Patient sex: M
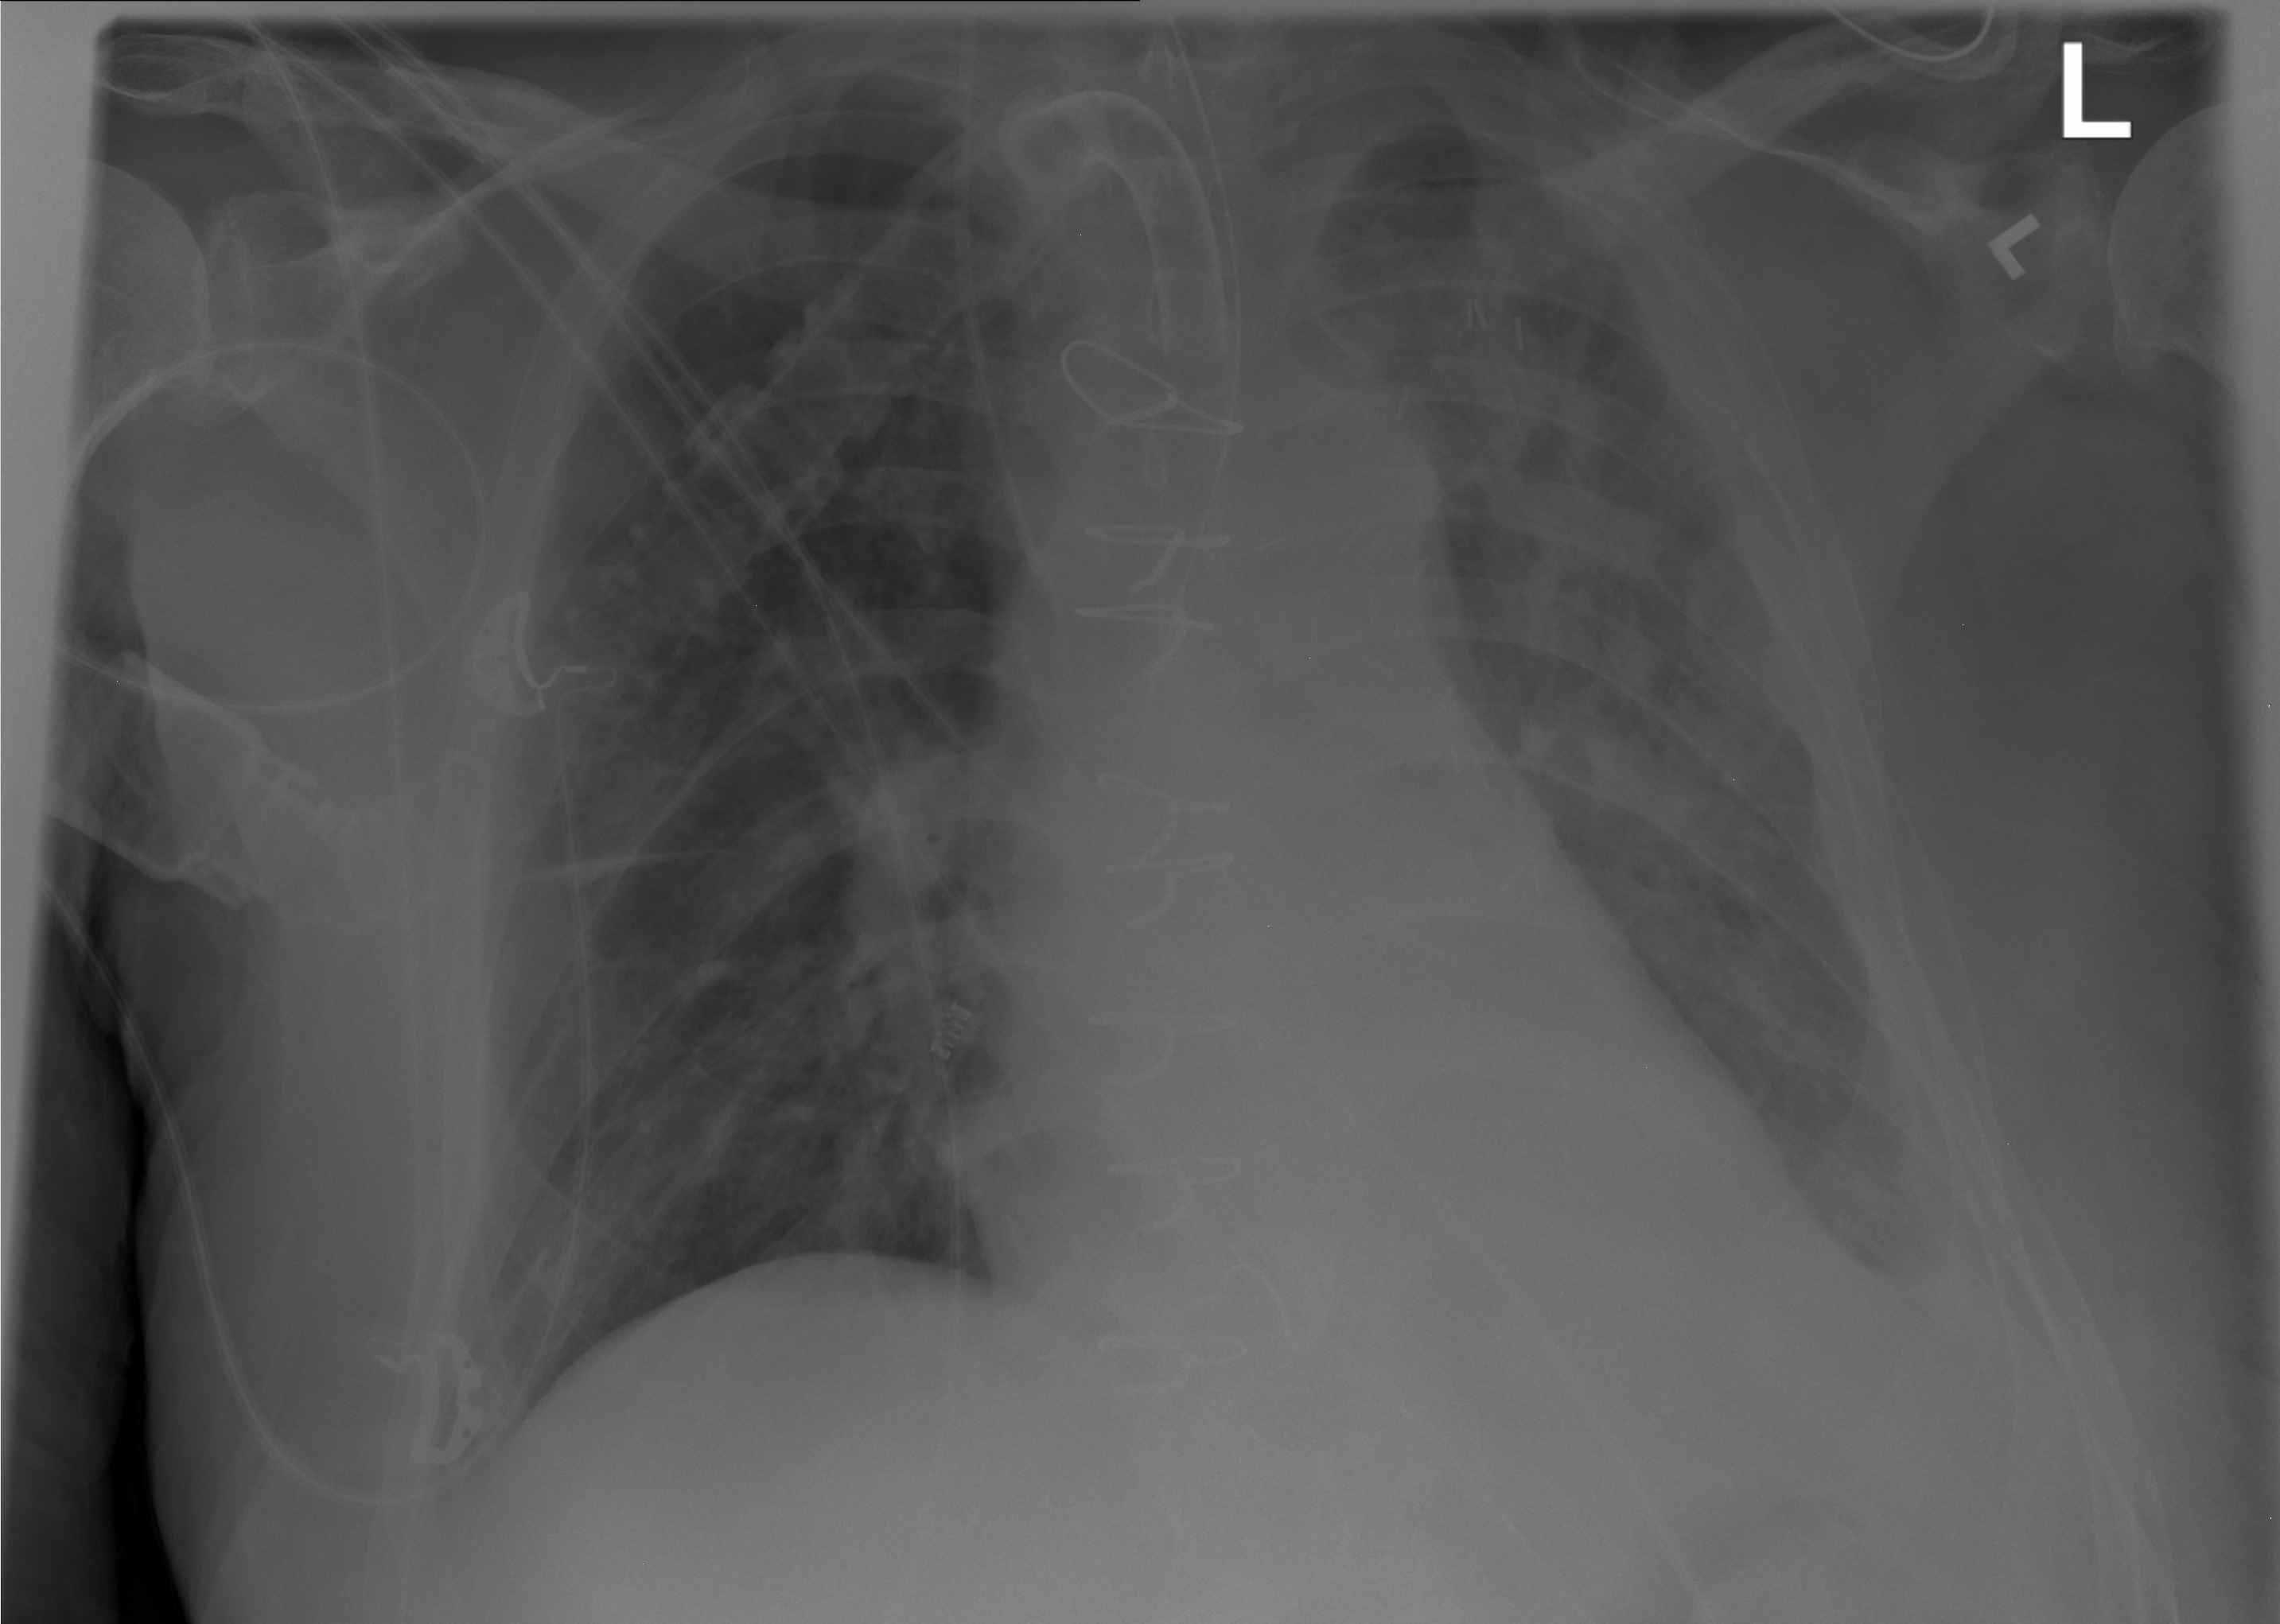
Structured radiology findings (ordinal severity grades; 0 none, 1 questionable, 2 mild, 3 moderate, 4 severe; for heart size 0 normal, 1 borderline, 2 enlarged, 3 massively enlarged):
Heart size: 0
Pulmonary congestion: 3
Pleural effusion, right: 0
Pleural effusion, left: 2
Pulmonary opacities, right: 0
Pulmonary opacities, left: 3
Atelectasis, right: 0
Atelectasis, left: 2